Aerial crown-view tile of a tropical tree (Barro Colorado Island, Panama), acquired 20240716:
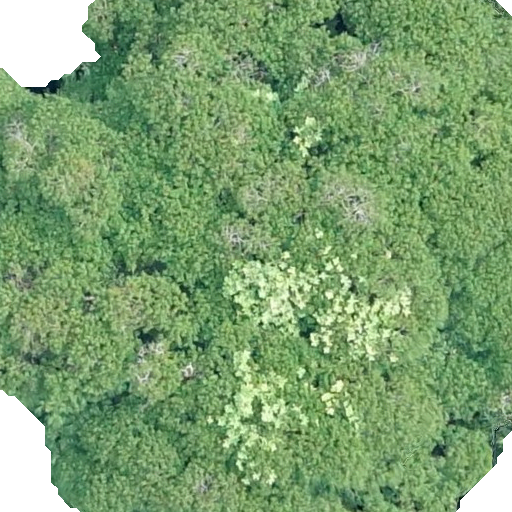
Species: Hura crepitans
GBIF accepted scientific name: Hura crepitans
Crown area: 525.11 m²